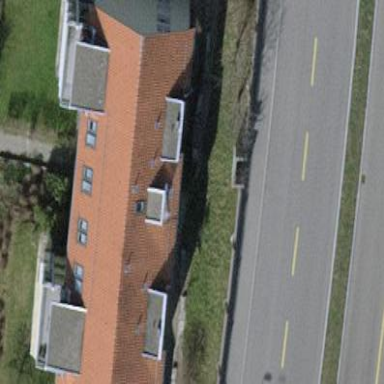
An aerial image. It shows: View of apartment building.